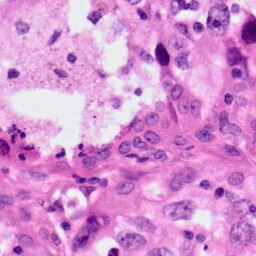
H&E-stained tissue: Lung